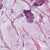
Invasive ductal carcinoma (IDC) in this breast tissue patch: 1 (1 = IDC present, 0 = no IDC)